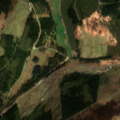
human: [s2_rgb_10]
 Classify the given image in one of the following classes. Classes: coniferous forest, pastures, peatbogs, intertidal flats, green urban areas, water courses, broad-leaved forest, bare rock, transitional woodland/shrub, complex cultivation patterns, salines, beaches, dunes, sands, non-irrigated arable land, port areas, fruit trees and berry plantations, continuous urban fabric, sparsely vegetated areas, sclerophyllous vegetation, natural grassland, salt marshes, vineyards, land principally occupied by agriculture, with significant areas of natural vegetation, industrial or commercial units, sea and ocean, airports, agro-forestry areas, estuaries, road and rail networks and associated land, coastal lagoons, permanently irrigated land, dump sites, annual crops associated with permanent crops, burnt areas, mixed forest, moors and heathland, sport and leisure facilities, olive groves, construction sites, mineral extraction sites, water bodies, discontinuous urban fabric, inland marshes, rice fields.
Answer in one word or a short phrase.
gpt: coniferous forest, moors and heathland, transitional woodland/shrub